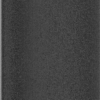
Label: dusty